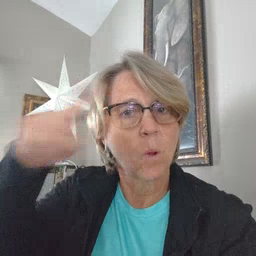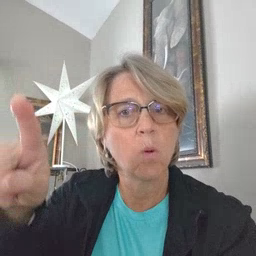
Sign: for